Breast ultrasound image
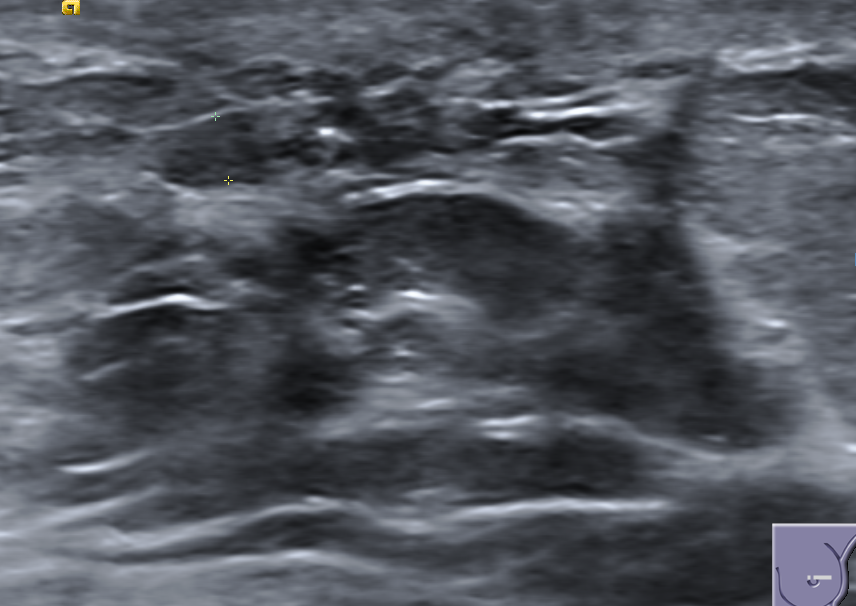
Diagnosis: normal